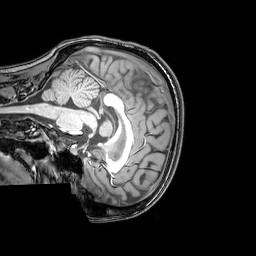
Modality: T1w
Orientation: sagittal
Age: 24
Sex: female
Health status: healthy
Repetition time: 0.081 s
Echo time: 0.037 s